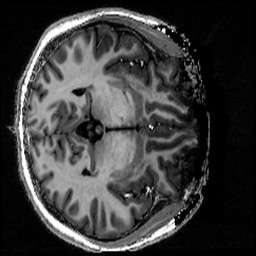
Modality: T1w
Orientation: axial
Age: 20
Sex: female